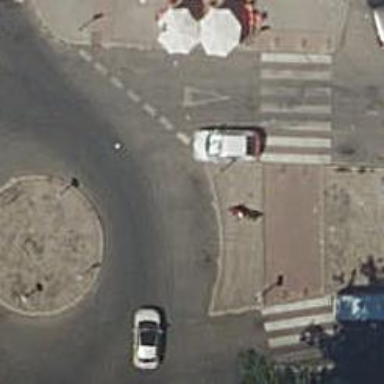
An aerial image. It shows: Roundabout on residential road.